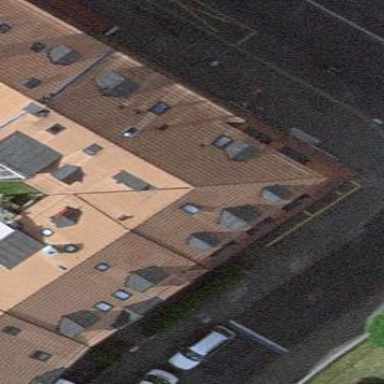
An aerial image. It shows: Building with mansard roof made of maroon roof tiles.